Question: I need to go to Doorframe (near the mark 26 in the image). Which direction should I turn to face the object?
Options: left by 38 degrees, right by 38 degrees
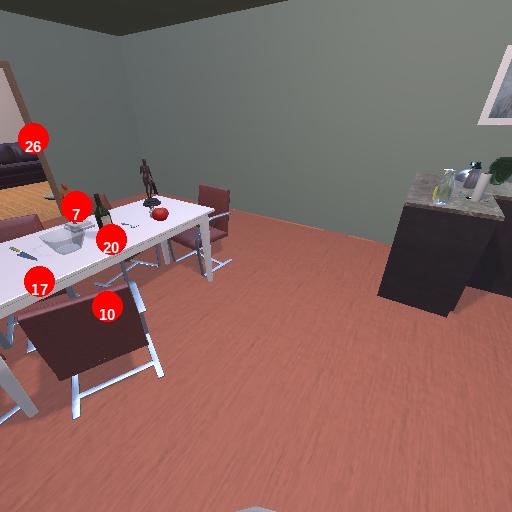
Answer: left by 38 degrees